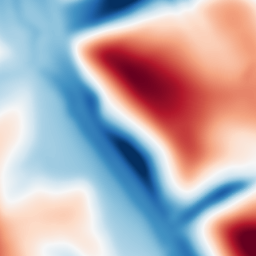
Category: multiscale
Decomposition family: dog
Decomposition parameters: sigma_low: 5
sigma_high: 50
Upsampling method: regularized
Upsampling parameters: scale: 4
lambda_reg: 0.01
Upsampling scale: 4